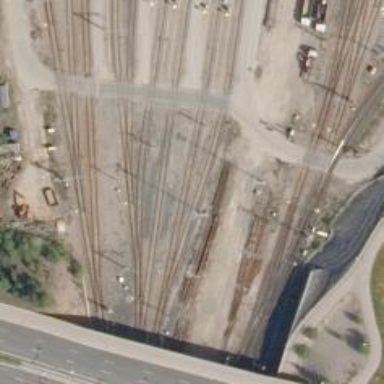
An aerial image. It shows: Railway signal.